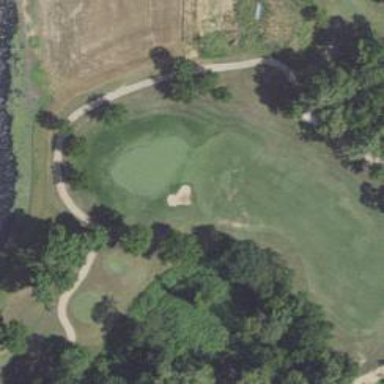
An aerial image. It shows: Golf hole.